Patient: sex M, age 74
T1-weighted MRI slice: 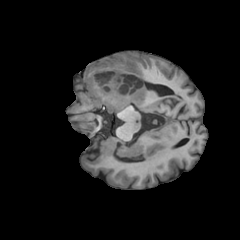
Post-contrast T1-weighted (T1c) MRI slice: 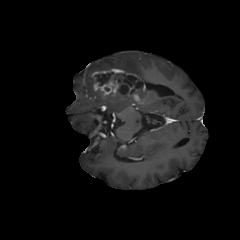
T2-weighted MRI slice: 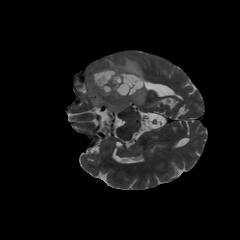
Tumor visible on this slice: yes
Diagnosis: Glioblastoma, IDH-wildtype
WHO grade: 4